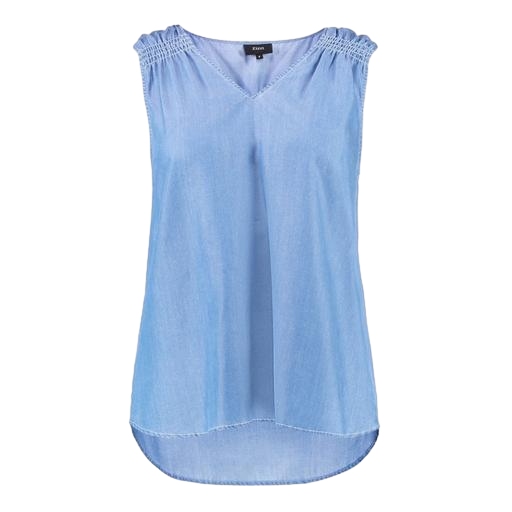
blue v-neck denim tank top, blue high-low chambray top, polly pleat-front top, white background